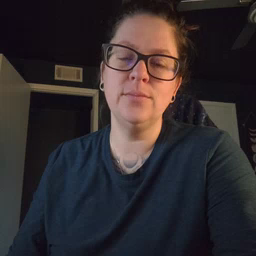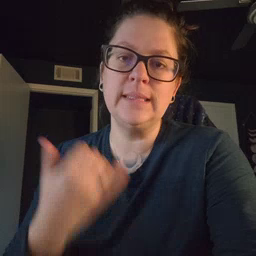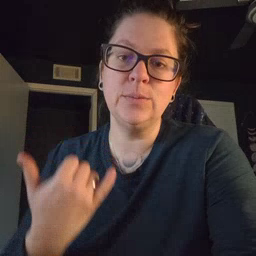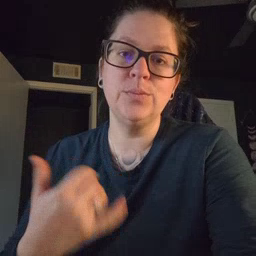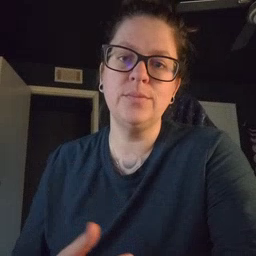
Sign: now